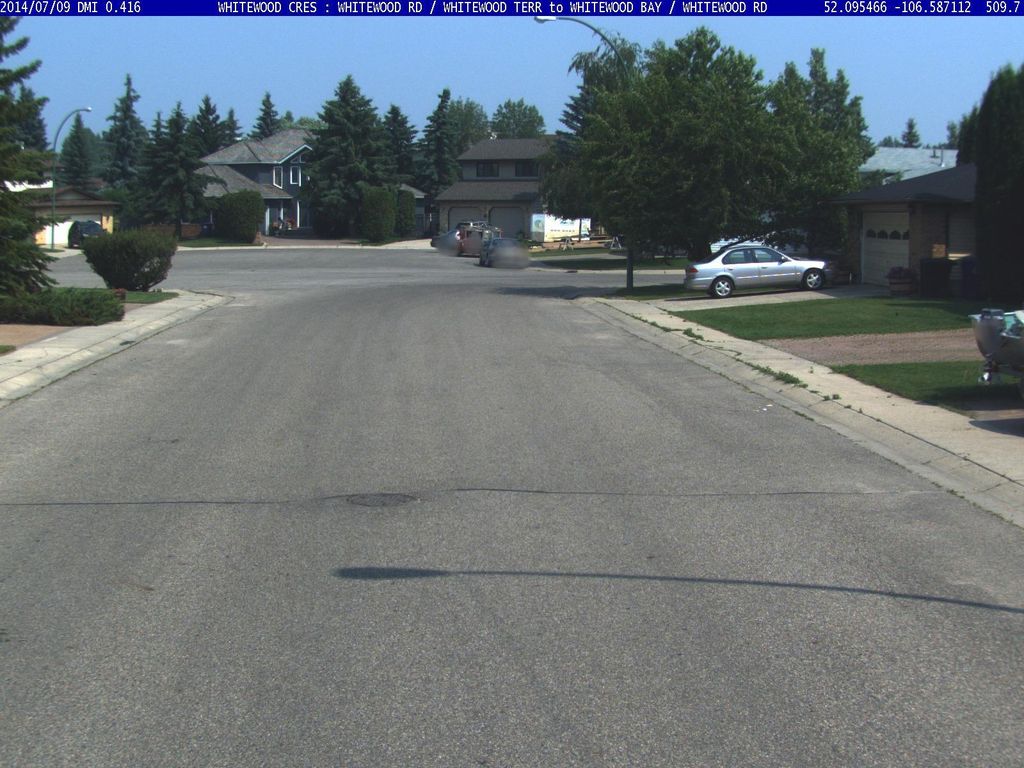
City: saskatoon